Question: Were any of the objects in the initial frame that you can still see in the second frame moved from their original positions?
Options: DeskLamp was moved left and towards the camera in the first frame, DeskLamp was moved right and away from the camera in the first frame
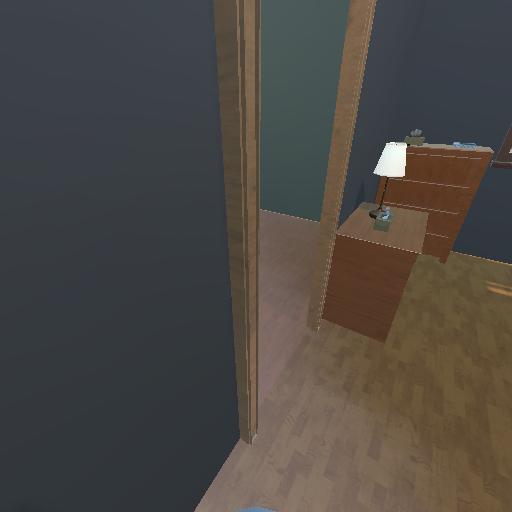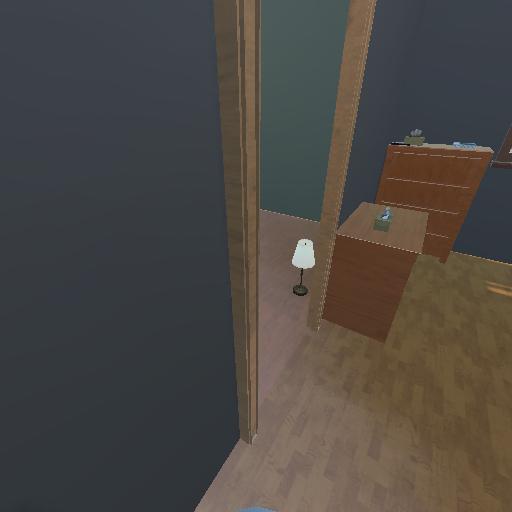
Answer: DeskLamp was moved left and towards the camera in the first frame